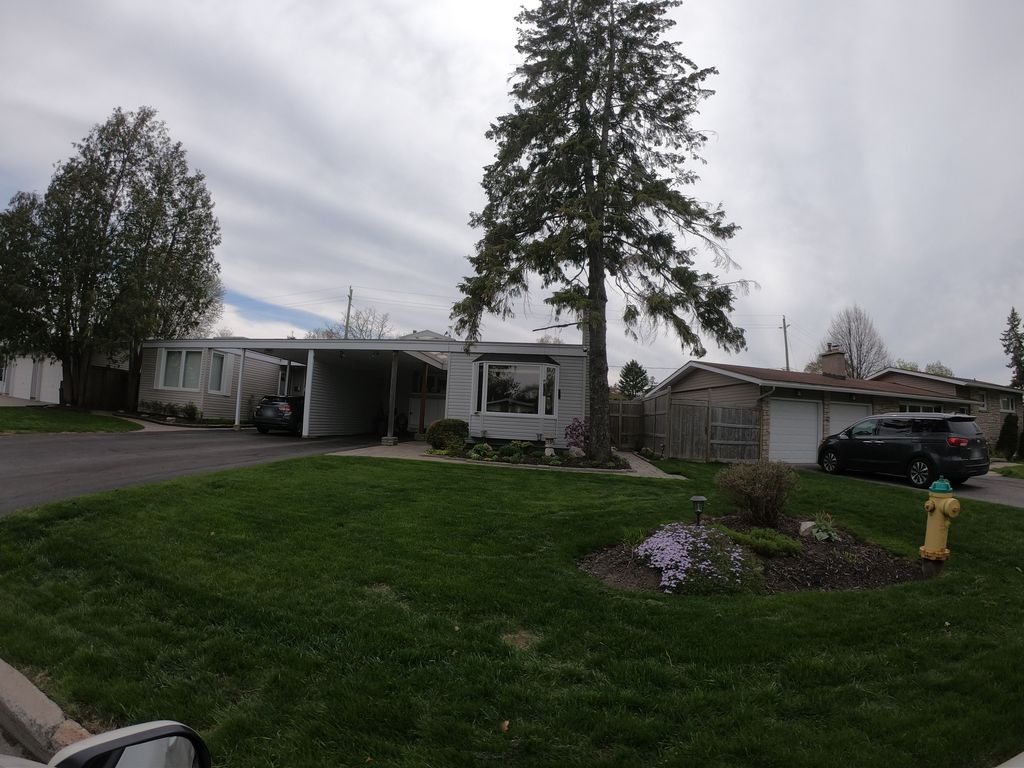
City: ottawa-gatineau